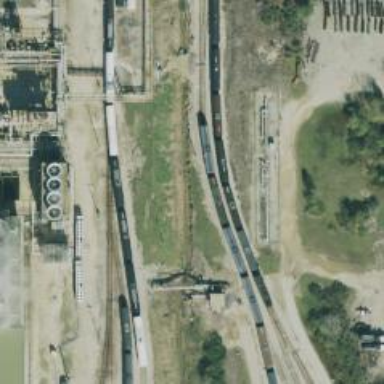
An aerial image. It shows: Railway yard used for servicing trains.